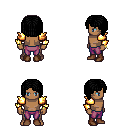
a pixel art fantasy rpg character, male body template, human, dark skin, gold arm armor, magenta pants, black pageboy hairstyle, bracelets, brown shoes, four views (front, back, left, right), 2x2 character sprite sheet, small pixel art, hard edges, no anti-aliasing